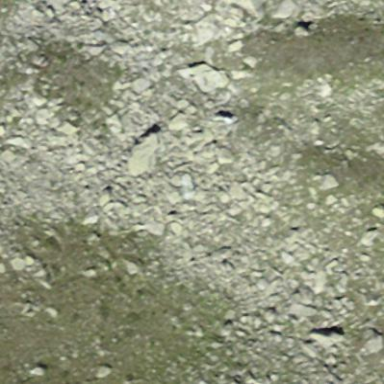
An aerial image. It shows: Scree landscape.